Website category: sports
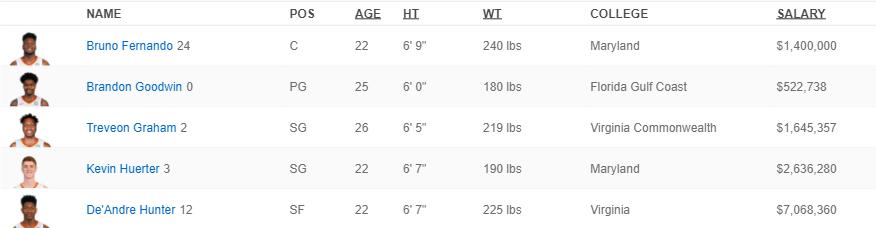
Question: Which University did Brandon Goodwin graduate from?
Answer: Florida Gulf Coast

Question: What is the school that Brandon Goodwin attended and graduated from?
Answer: Florida Gulf Coast

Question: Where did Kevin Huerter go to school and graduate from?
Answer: Maryland

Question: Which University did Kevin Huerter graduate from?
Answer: Maryland

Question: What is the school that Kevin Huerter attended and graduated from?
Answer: Maryland

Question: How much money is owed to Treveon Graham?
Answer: $1,645,357

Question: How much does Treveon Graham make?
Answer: $1,645,357

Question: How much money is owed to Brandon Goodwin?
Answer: $522,738

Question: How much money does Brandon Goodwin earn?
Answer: $522,738

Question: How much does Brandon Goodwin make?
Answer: $522,738

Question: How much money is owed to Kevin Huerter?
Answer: $2,636,280

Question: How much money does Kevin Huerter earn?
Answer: $2,636,280

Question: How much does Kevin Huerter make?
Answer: $2,636,280

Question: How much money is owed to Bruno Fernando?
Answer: $1,400,000

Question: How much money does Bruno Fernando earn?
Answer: $1,400,000

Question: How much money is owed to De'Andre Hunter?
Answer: $7,068,360

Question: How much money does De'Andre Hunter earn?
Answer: $7,068,360

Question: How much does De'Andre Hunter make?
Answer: $7,068,360

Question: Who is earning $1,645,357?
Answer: Treveon Graham

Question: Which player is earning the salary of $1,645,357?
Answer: Treveon Graham

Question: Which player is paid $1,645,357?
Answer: Treveon Graham

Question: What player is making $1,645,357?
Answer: Treveon Graham

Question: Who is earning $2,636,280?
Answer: Kevin Huerter

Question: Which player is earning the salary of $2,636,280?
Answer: Kevin Huerter

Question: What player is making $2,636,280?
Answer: Kevin Huerter

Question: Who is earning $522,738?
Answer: Brandon Goodwin

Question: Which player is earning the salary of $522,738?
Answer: Brandon Goodwin

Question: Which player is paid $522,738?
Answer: Brandon Goodwin

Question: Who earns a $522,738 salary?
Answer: Brandon Goodwin

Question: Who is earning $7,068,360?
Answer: De'Andre Hunter

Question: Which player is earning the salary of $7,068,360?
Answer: De'Andre Hunter

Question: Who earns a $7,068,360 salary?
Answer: De'Andre Hunter

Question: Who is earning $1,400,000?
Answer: Bruno Fernando

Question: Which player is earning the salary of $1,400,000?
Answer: Bruno Fernando

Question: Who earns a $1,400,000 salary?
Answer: Bruno Fernando

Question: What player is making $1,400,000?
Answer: Bruno Fernando

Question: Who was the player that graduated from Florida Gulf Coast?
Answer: Brandon Goodwin

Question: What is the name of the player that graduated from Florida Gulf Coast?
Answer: Brandon Goodwin

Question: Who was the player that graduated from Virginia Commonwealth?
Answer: Treveon Graham

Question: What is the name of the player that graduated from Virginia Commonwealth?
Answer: Treveon Graham

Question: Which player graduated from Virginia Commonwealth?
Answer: Treveon Graham

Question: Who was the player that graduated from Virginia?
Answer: De'Andre Hunter

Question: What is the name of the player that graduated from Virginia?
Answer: De'Andre Hunter

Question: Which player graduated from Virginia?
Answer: De'Andre Hunter

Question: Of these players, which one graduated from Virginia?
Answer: De'Andre Hunter